Field crop: tomato
Growth stage: 1
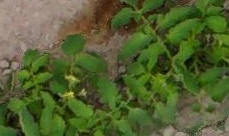
Species: tomato